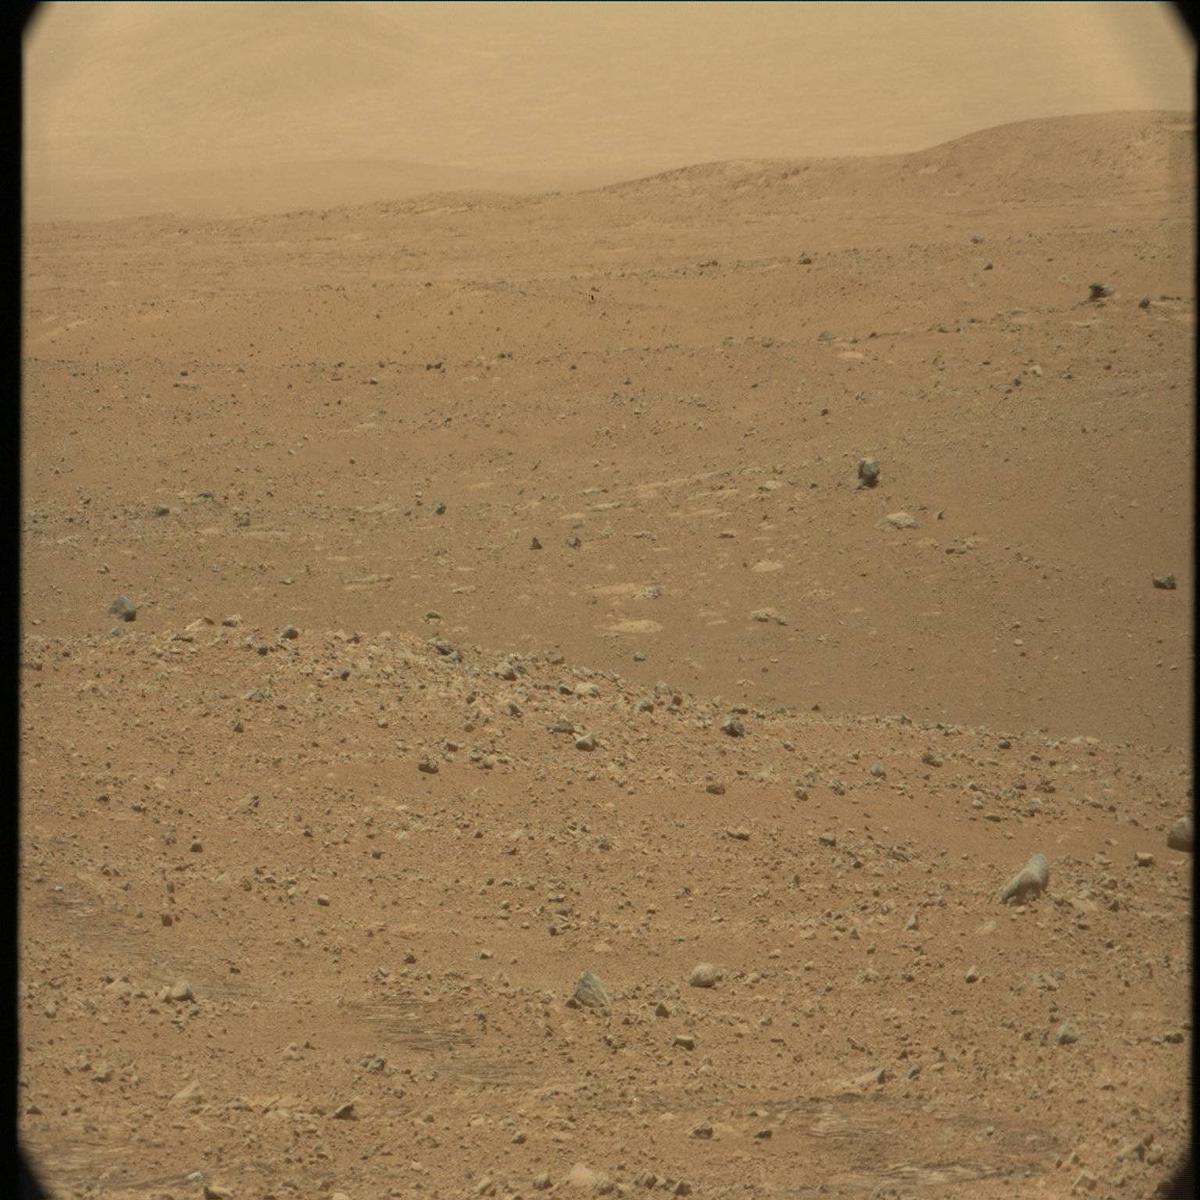
Terrain classes present: Bedrock, Ridge, Rock, Sand / Soil, Track